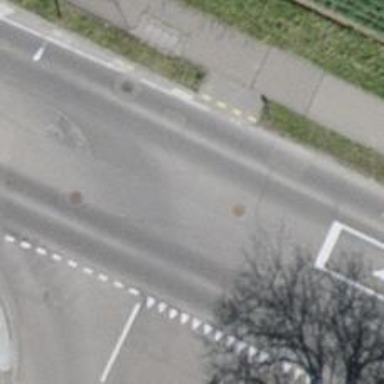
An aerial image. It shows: Paved tertiary road with separate sidewalk.